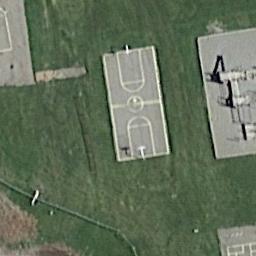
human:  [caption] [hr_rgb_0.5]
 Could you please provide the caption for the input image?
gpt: The basketball court on the lawn is next to the concrete floor .

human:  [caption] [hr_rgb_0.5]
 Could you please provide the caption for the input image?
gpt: There is a basketball court on the playground .

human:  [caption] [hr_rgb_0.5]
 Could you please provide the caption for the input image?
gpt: A basketball court on the lawn and some recreational facilities beside .

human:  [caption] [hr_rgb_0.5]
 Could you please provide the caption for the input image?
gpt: There is a basketball court in the middle of grass .

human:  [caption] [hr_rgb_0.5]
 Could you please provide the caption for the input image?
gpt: The basketball court is surrounded by grass .